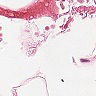
Metastatic tissue present: no